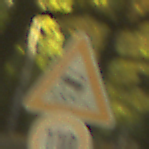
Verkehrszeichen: SchleuderOderRutschgefahr
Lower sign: Geschwindigkeit110
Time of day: SunriseSunset
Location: Outdoor (Nature)
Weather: PartlyCloudy
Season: NotSpecified
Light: Natural